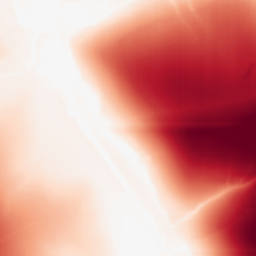
Category: morphological
Decomposition family: rolling_ball
Decomposition parameters: radius: 200
Upsampling method: edge_directed
Upsampling parameters: scale: 2
Upsampling scale: 2